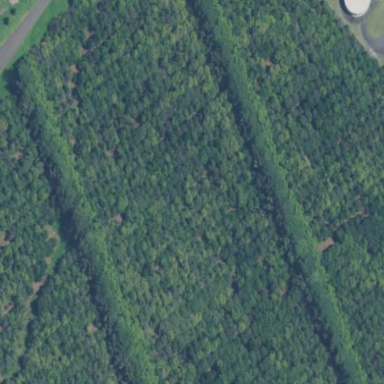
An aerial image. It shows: Orchard filled with macadamia trees.